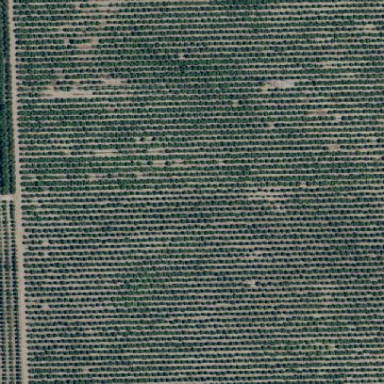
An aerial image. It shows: Orchard filled with almond trees.